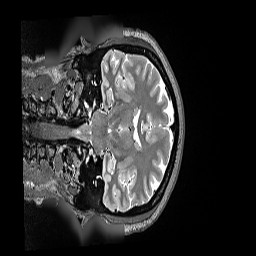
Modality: T2w
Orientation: coronal
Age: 47
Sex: male